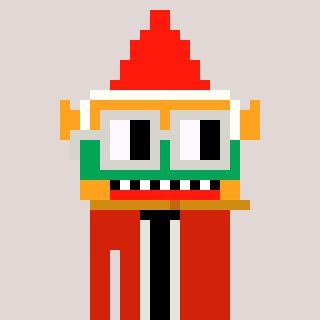
a pixel art character with square light gray glasses, a gnome-shaped head and a red-colored body on a warm background